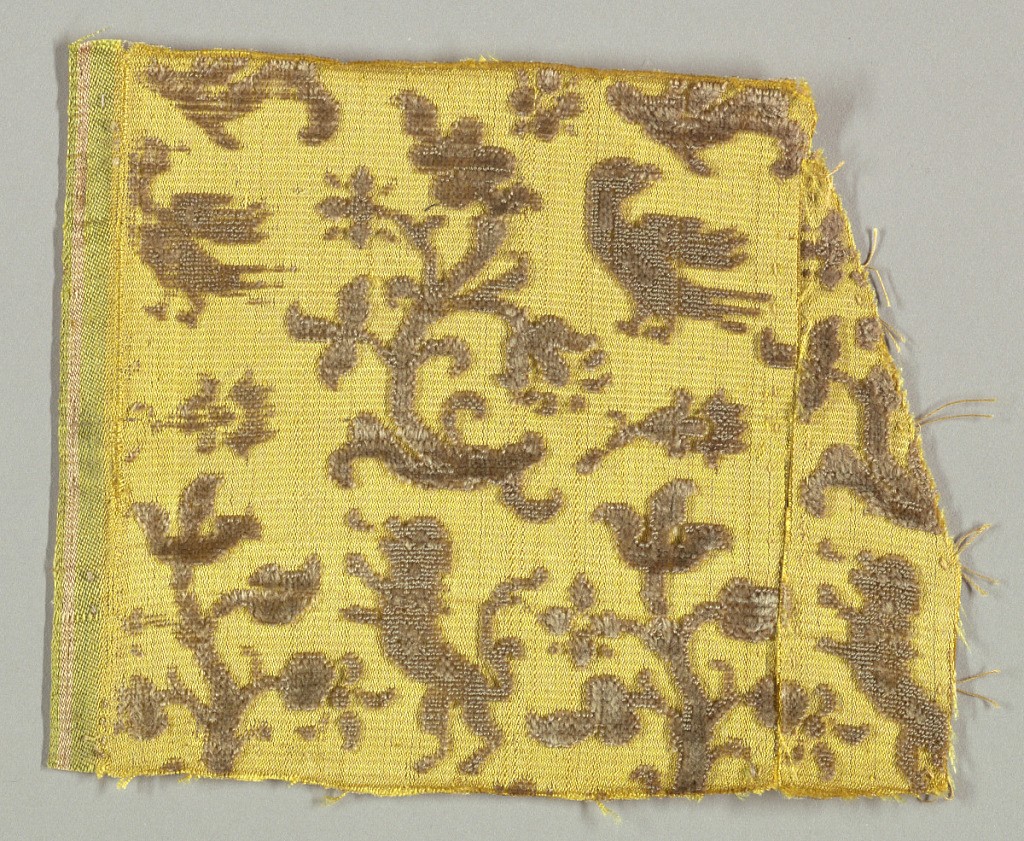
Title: Fragment
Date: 17th century
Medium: silk Technique: cut and uncut supplementary warp pile in a satin foundation (velvet)
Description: Animals, birds, and plant forms in brownish-purple on yellow. Selvage with green and white edge at left.